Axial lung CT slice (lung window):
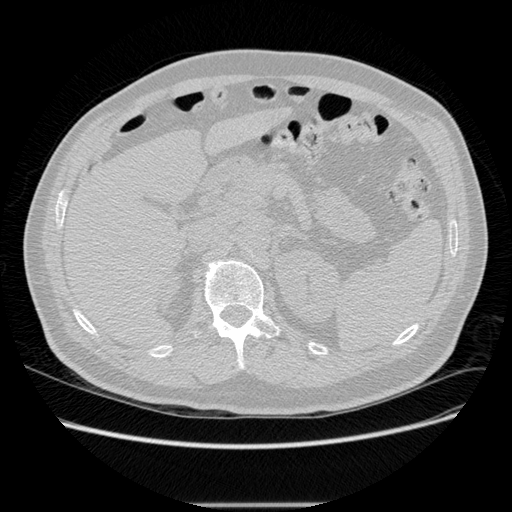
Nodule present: no